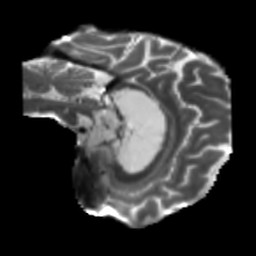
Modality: T2w
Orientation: sagittal
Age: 31
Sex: female
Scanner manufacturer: siemens
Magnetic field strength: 3 T
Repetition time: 5.25 s
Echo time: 0.08 s